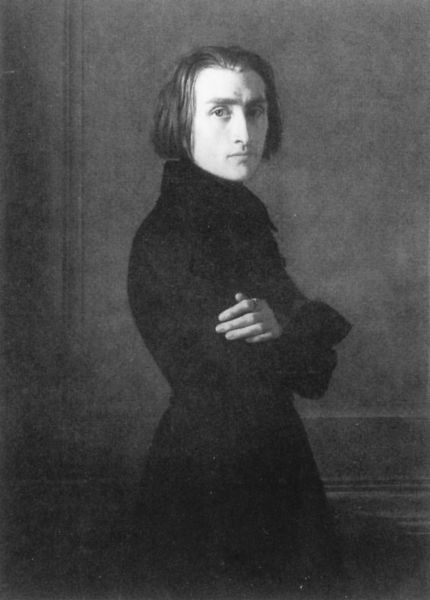
Titel: Franz Liszt
Künstler: Henri Lehmann
Institution: Paris, Musée Carnavalet
Schlagwörter: dunkel, gemälde, hand, mann, schatten, frisur, grau, licht, mund, nase, profil, schwarz, blick, jung, wand, arme, augen, gesicht, stehen, bildnis, herr, portrait, haare, mantel, augenbrauen, poträt, seitlich, brauen, fotografie, schwarzweiß, verschränkt, halbprofil, porträit, vertäfelung, panel, liszt